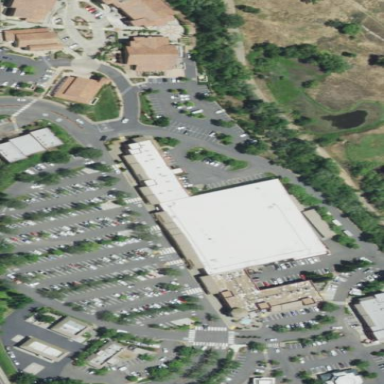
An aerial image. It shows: Retail area.